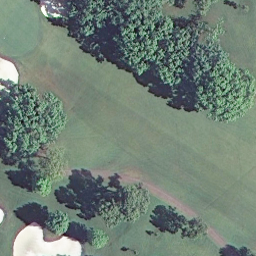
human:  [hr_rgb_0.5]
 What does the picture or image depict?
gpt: golf course